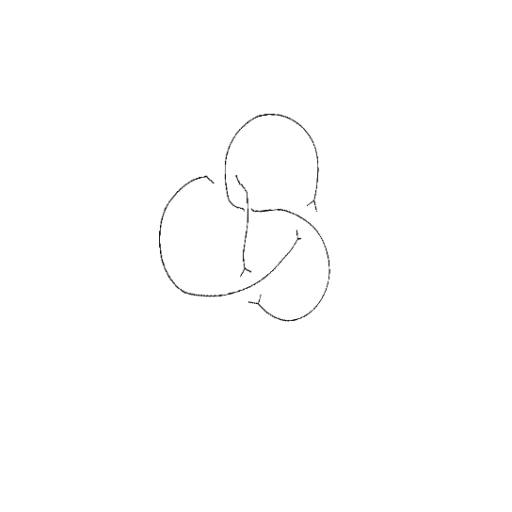
Crossing number: 4